Question:
How can I create App bars (Action bar) like displayed on this screenshot?
And how can I attach App bar to any view or card view? And is it possible with Android L SDK?
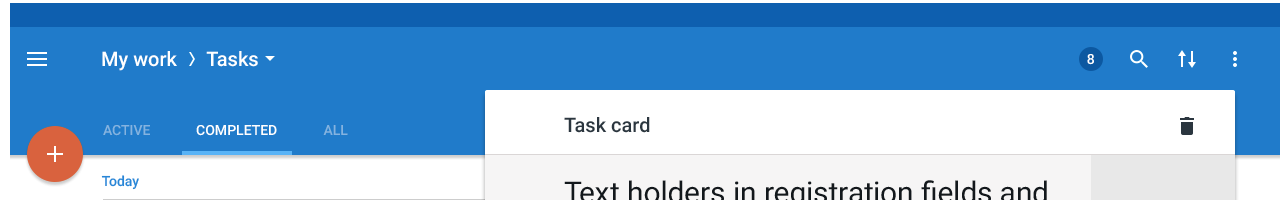
Answer: Take a look at article <URL>.
Seems like you should use new Toolbar widget instead of ActionBar.
Also here <URL>